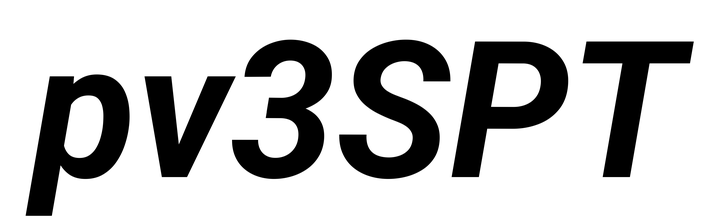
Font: Roboto-Italic_Bold_Italic